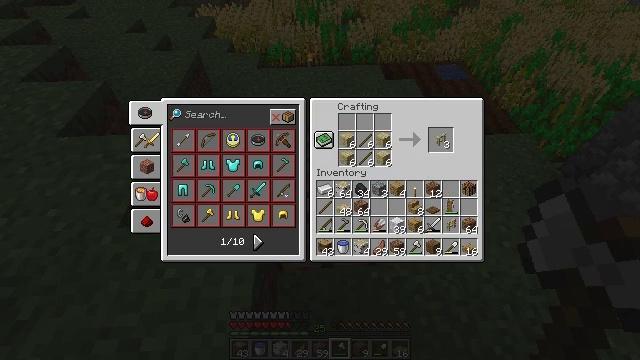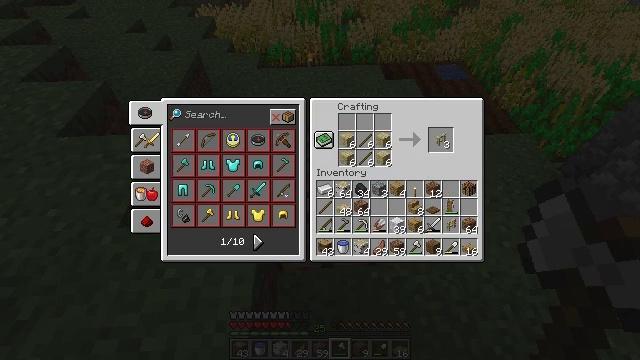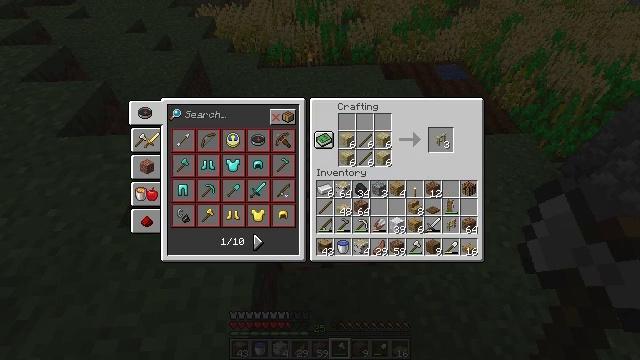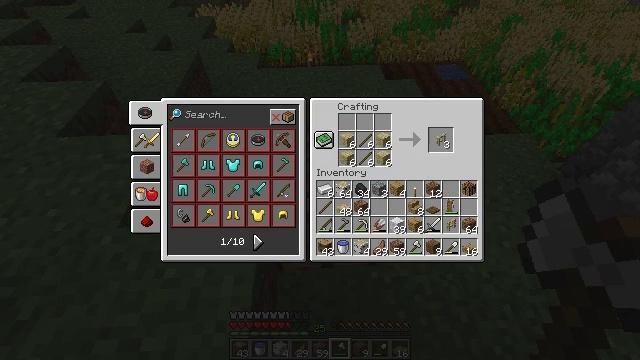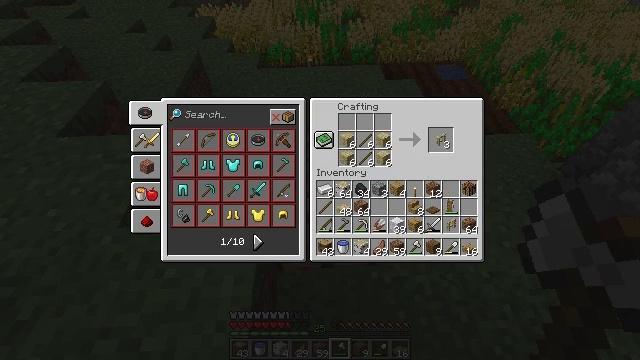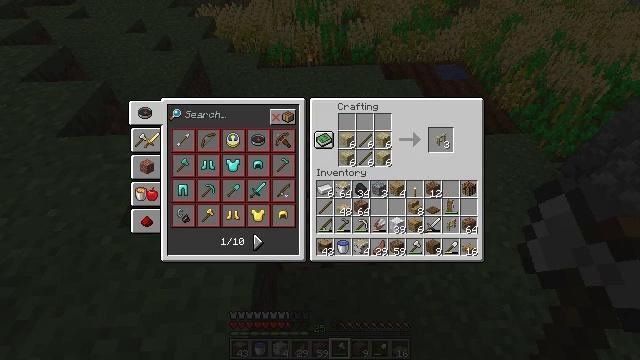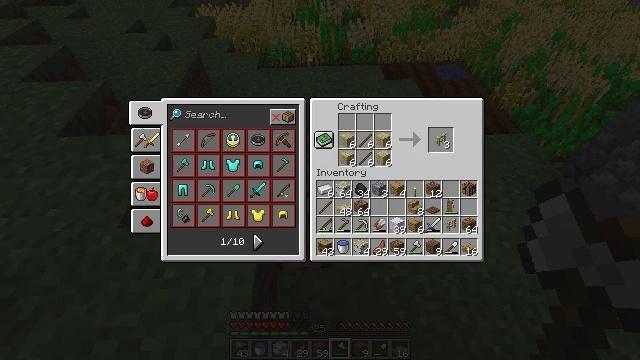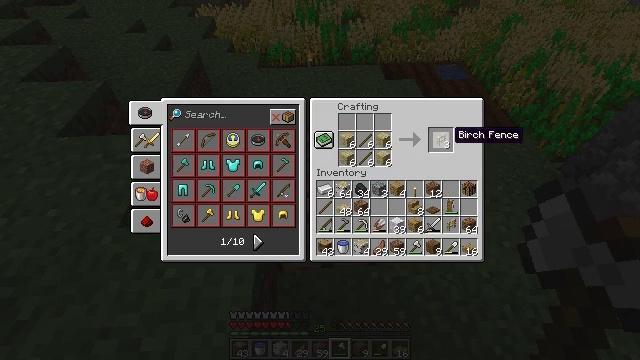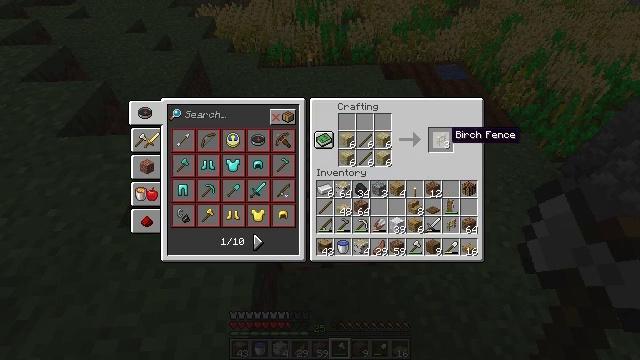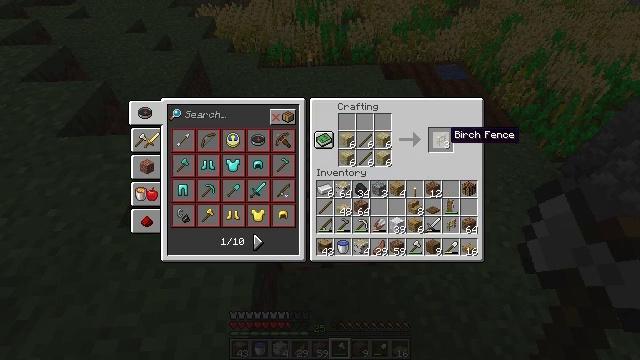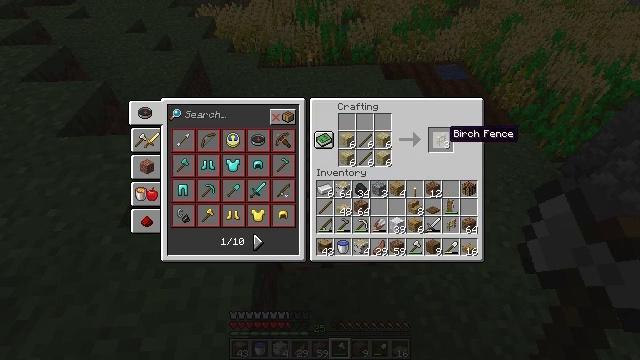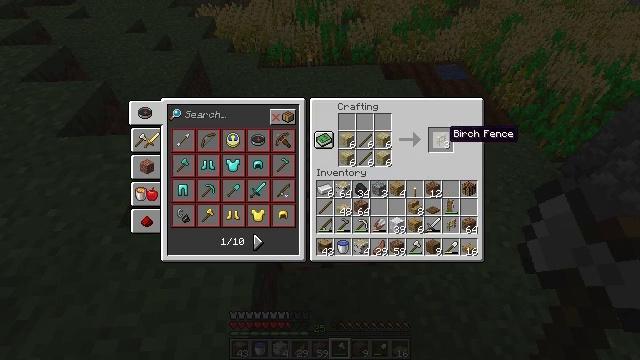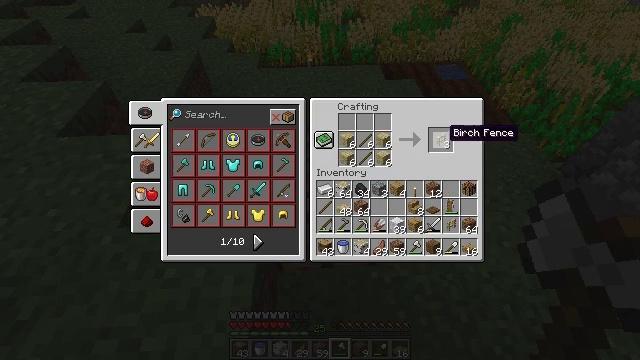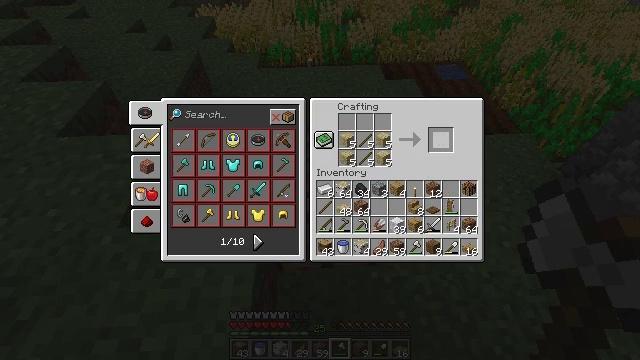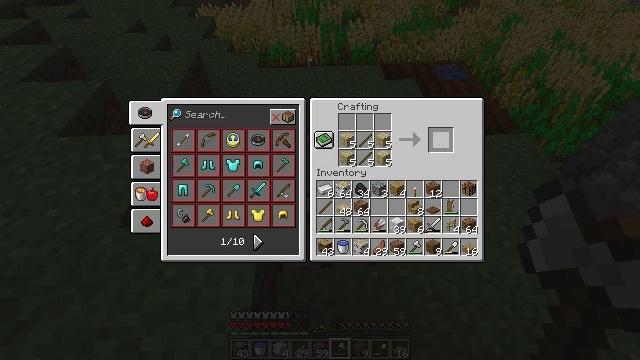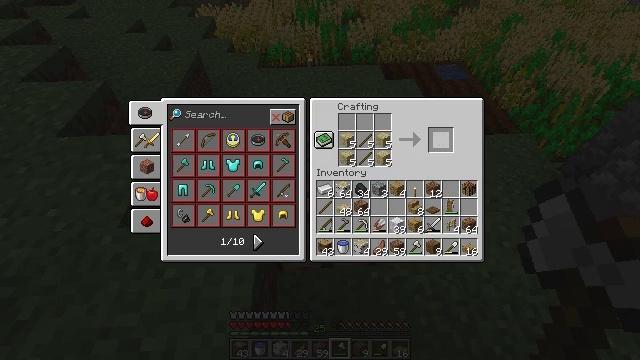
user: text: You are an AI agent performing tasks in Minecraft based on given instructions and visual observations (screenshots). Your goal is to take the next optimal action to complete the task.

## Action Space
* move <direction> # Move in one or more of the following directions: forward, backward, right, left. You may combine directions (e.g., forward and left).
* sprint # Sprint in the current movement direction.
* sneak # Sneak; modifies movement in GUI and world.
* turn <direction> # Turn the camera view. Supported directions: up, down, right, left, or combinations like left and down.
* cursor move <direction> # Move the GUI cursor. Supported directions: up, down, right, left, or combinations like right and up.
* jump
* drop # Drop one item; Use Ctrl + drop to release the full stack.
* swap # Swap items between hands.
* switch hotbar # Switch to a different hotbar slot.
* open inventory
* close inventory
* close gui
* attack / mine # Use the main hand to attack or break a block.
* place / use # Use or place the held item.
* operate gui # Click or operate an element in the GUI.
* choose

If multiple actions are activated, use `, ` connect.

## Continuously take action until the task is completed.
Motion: motion action
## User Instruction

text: Craft a birch fence.
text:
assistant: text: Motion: cursor move right and up
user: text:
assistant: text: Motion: no_op
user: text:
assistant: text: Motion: no_op
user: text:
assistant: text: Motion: no_op
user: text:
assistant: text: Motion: sneak
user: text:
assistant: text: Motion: sneak
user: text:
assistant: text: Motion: sneak, cursor move left
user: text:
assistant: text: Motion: sneak
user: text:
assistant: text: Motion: sneak
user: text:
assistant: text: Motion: sneak
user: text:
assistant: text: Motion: sneak
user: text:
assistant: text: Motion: sneak
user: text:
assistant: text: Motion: sneak, operate gui
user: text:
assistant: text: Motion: sneak, operate gui
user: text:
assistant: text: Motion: sneak
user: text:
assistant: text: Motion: sneak
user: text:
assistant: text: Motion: sneak
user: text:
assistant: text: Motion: sneak